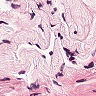
Metastatic tissue present: no